Question: I am trying to create a JavaScript pacman game, but whenever I try and load my script files or images, I get the error:

The browser I'm using is chrome, and the files are stored in the same directory. I am running CHROME OS, so I can't just go into files and edit an existing flag.
Same for the images, except the file name is different.
Does anyone know why I am getting an error 'Access Denied', or how I could test the files?
The files are loaded using this format
'''
<script src="Scripts/gamescript.js"></script>
<body>
<div class="game" id="game">
<img src="/Images/ghosts/red.png" />
</div>
</body>
'''
Per request, here is my file tree
'''
/Javascript_Pacman_Game/
index.html
/Styles/
stylesheet.css
/Scripts/
gamescript.js
myCustomLibrary.js
setInterval.js
/Images/
/Ghosts/
red.png
blue.png
pink.png
orange.png
scared.png
/GameElements/
board.jpg
bloop.png
superBloop.png
'''
The problem isn't spelling or file permissions, and I can't run a local host because of Chrome-OS.
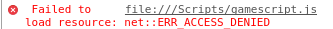
Answer: Try installing <URL>